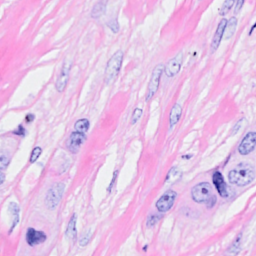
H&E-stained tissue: Breast